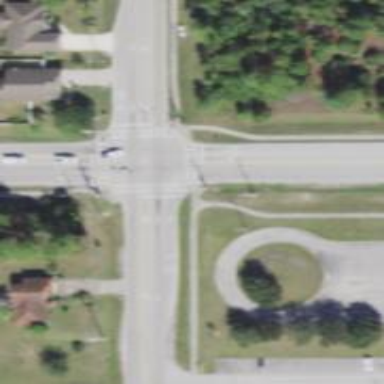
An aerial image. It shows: Crossing with zebra markings and traffic signals.